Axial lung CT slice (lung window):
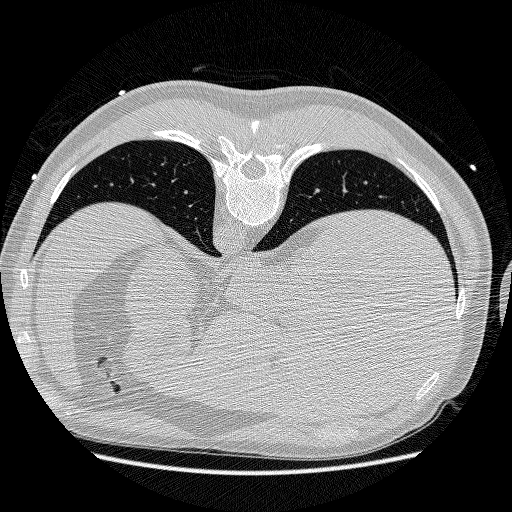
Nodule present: no